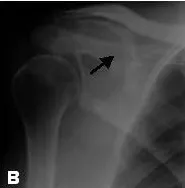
B; Repeat radiographs after two years of failed treatment, showing an irregular mixed lytic and sclerotic lesion destroying the coracoid process of the scapula (arrow), which was not appreciated.
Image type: radiology (x_ray)